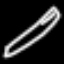
Label: pencil